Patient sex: M
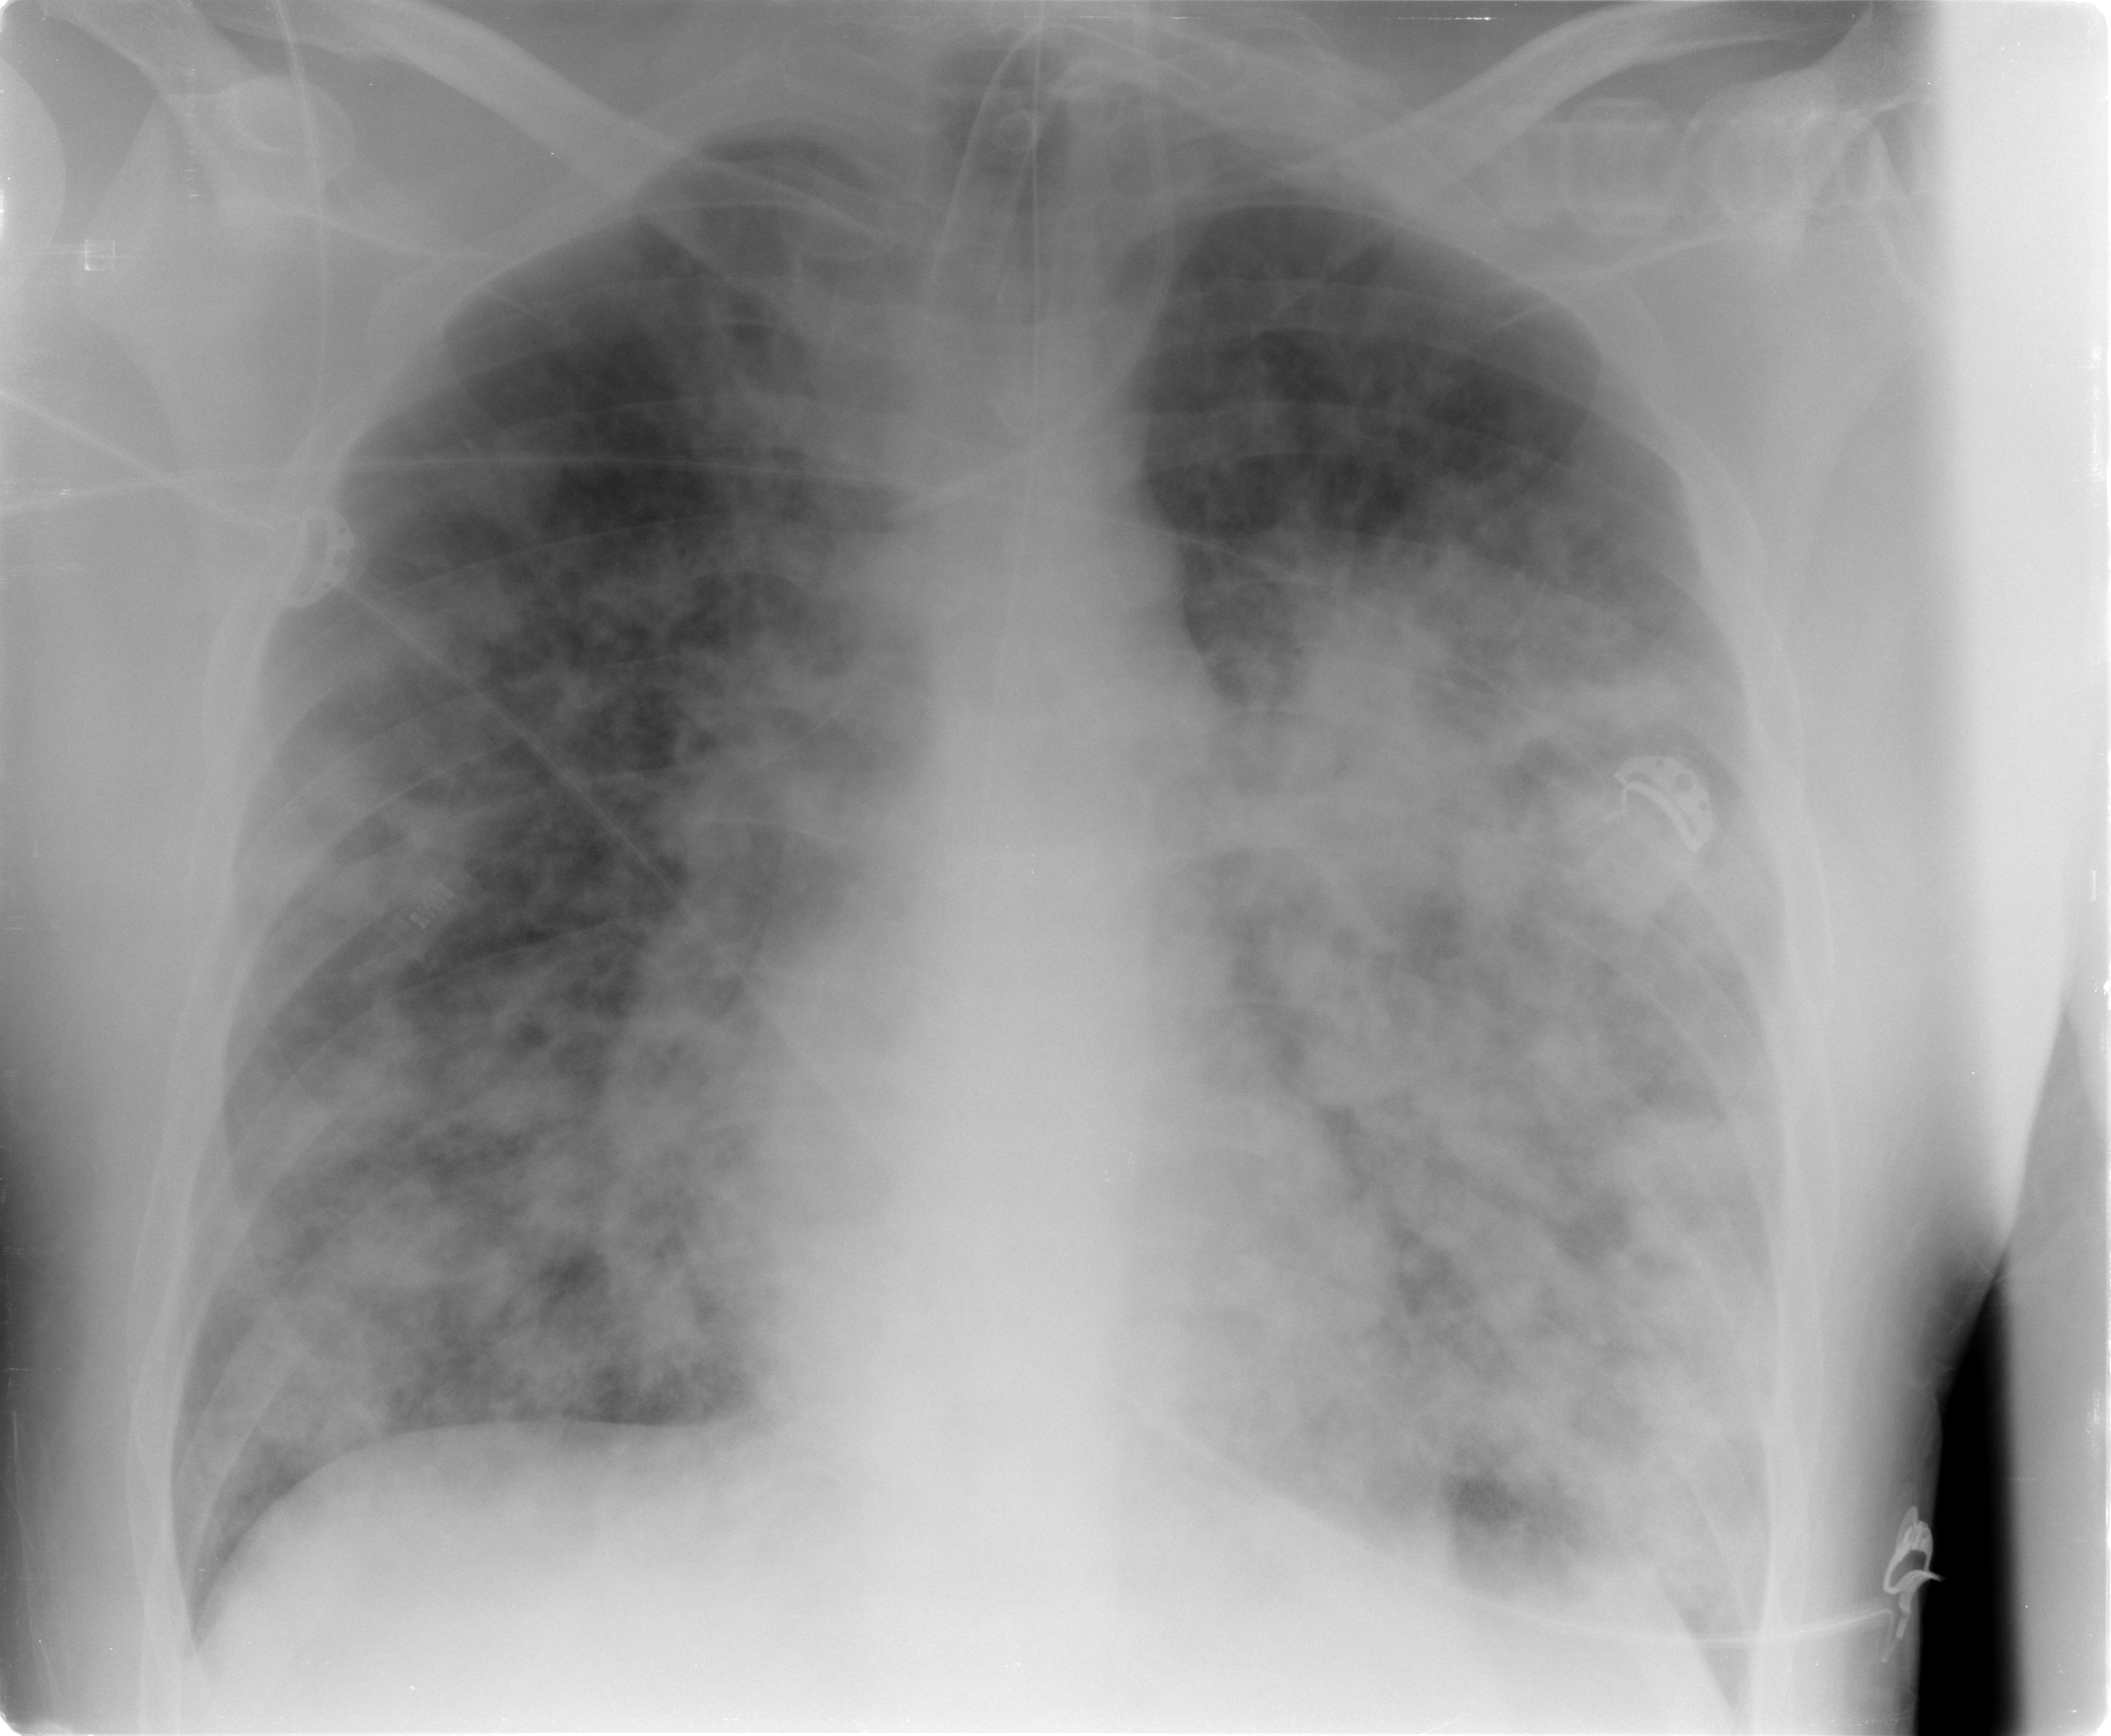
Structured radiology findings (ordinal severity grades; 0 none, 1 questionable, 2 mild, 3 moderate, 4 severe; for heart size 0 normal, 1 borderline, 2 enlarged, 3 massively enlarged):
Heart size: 0
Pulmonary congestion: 1
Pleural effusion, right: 0
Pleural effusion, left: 0
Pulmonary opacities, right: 3
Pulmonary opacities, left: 4
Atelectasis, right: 3
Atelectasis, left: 3